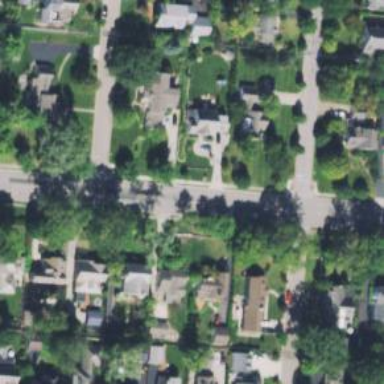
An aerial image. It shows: Residential driveway designated as service road.